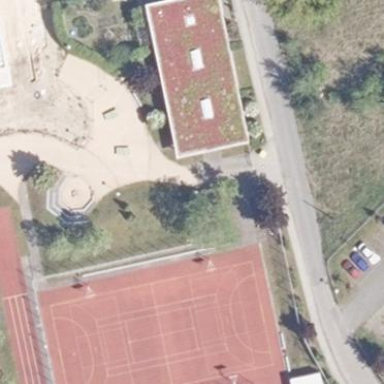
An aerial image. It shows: Detached building with flat roof.